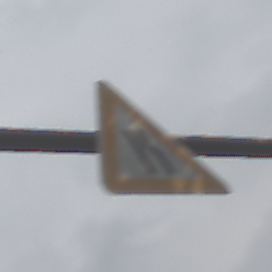
Verkehrszeichen: EinseitigVerengteFahrbahnRechts
Umgebung: Outdoor, Nature
Tageszeit: MorningAfternoon
Wetter: Overcast
Licht: Natural
Jahreszeit: NotSpecified
Kontrast: LowContrast